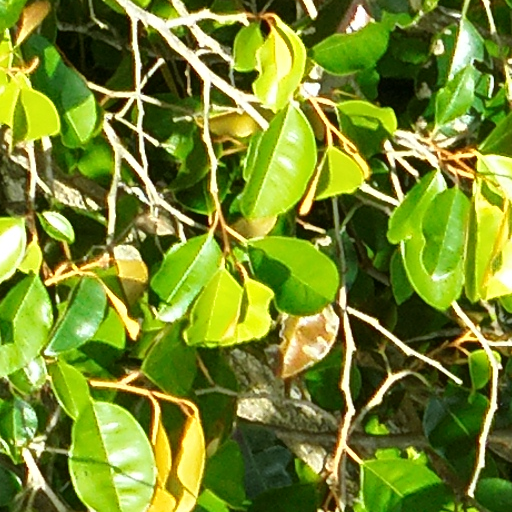
Species: Chrysophyllum cainito
GBIF accepted scientific name: Chrysophyllum cainito
Crown area (m\u00b2): 327.467